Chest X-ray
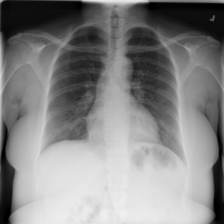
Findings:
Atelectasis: negative
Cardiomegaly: negative
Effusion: negative
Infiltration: negative
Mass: negative
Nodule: negative
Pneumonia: negative
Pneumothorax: negative
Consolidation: negative
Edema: negative
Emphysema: negative
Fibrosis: negative
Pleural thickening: negative
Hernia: negative